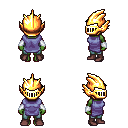
a pixel art fantasy rpg character, female body template, orc, green skin, chain tabard jacket, teal pants, black long mohawk hairstyle, gold helm, white cloth bracers, maroon shoes, four views (front, back, left, right), 2x2 character sprite sheet, small pixel art, hard edges, no anti-aliasing